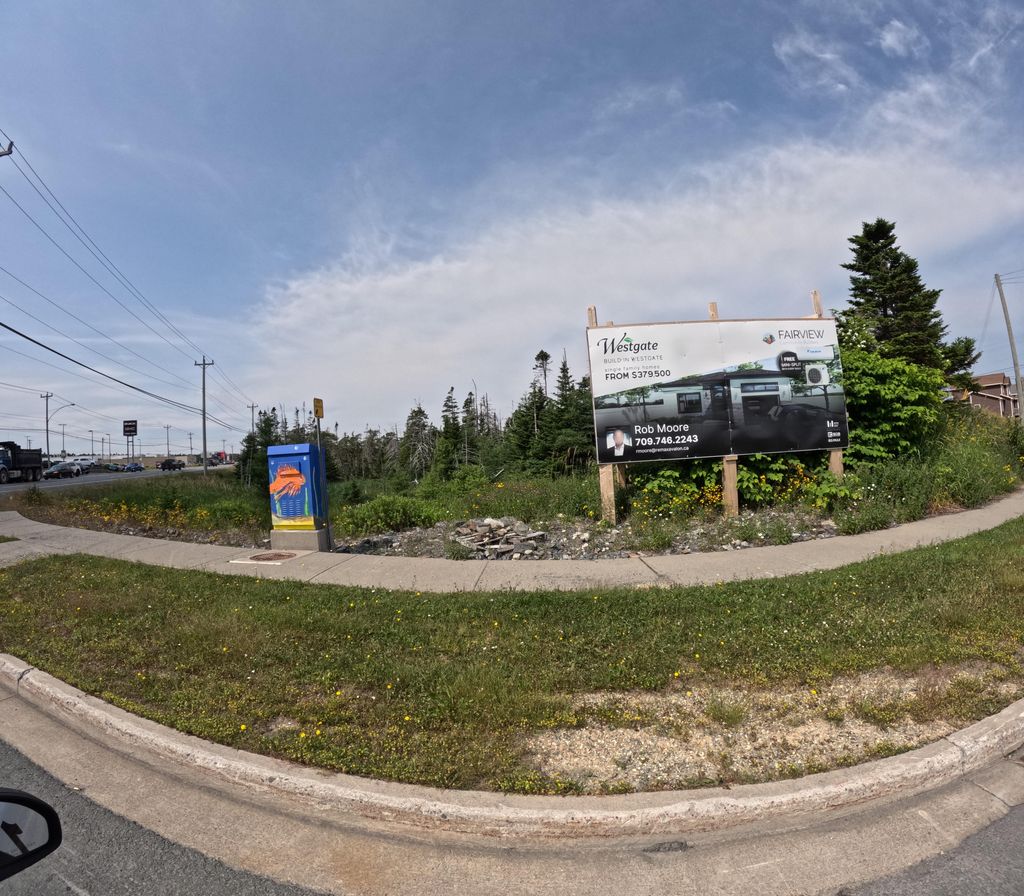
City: st_johns